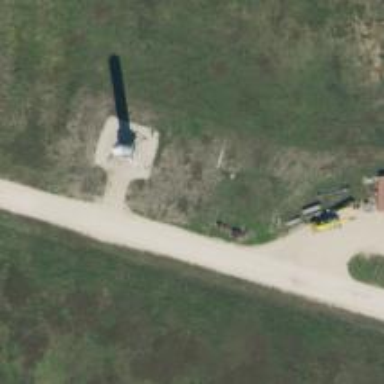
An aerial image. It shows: Historic rocket.